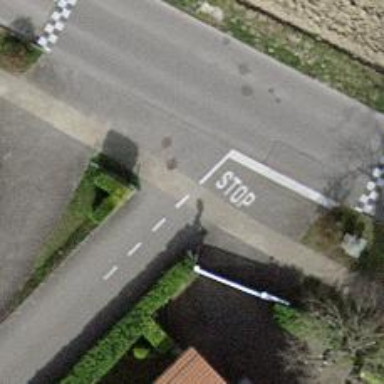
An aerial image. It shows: Pavement road crossing with surface markings.